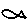
Label: fish